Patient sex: M
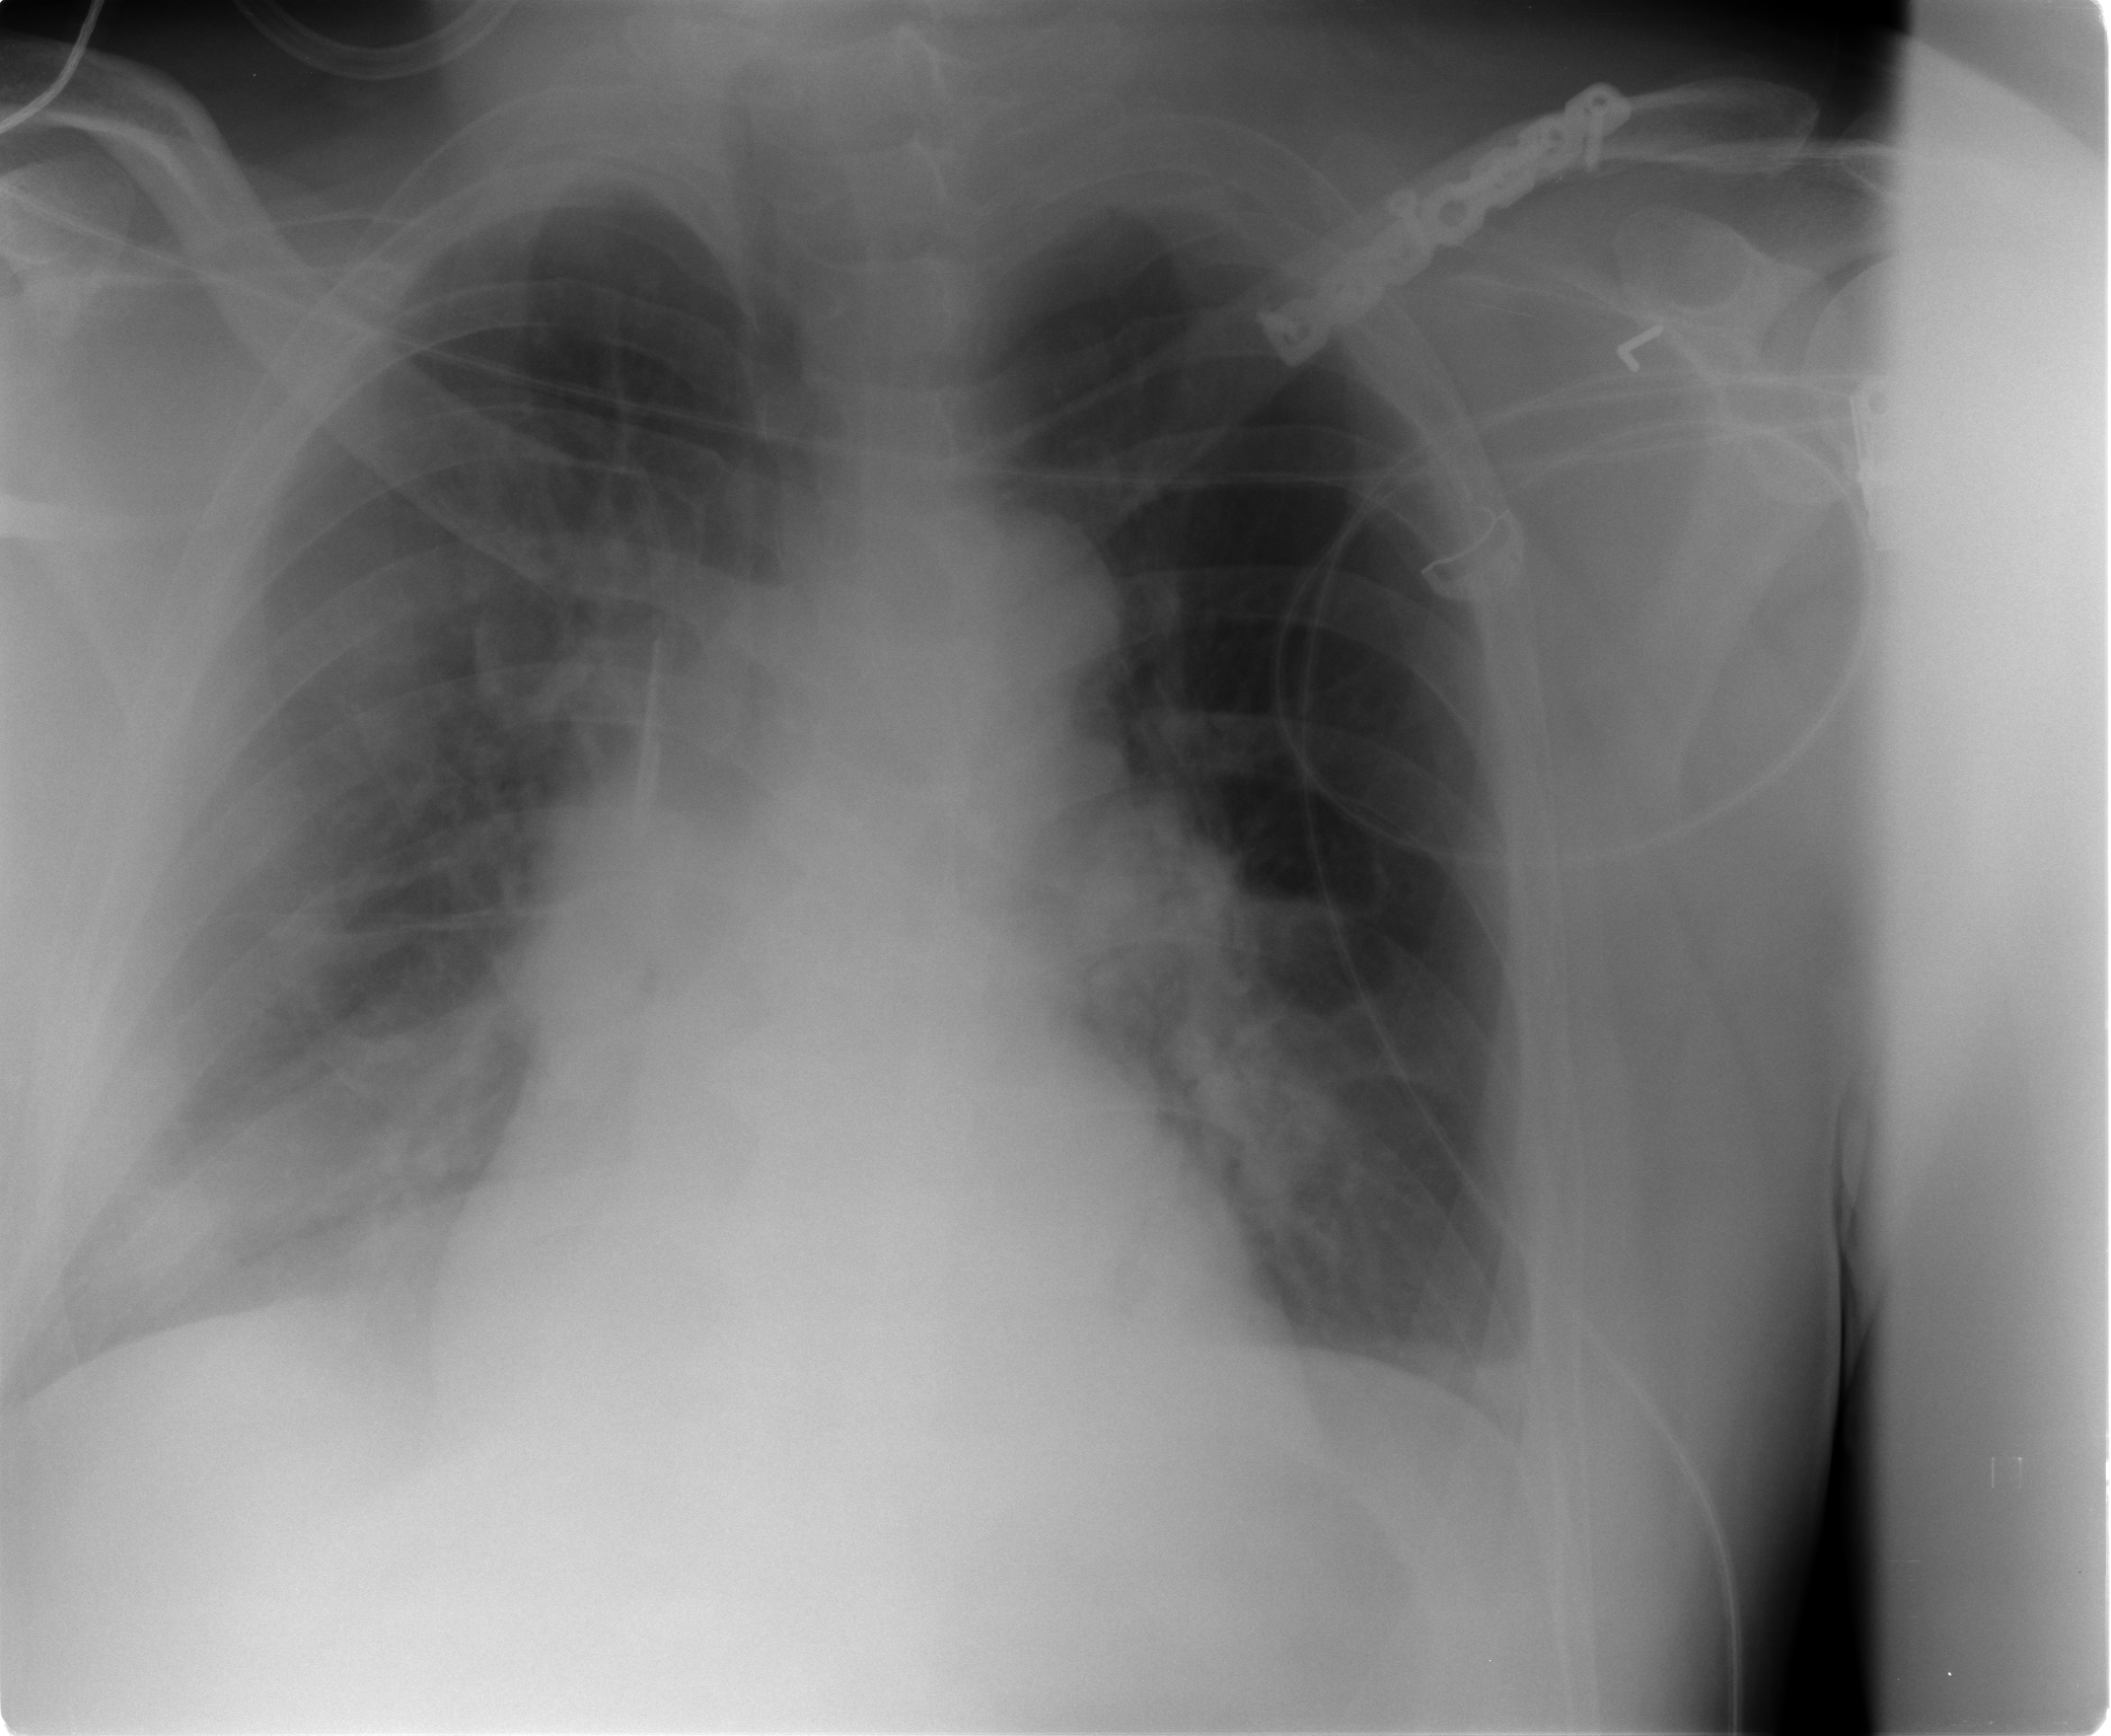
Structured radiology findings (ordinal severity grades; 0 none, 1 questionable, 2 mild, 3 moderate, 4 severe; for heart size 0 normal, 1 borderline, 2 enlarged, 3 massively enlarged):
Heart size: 0
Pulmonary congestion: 2
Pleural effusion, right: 2
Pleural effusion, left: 0
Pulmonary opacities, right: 2
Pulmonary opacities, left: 1
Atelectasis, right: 3
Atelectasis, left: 1